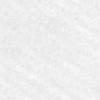
Label: no_change